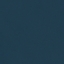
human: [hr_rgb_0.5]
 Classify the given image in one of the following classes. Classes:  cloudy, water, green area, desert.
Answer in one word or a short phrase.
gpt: water